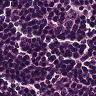
Metastatic tissue present: no